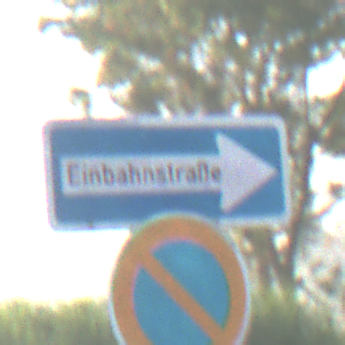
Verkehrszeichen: EinbahnstrasseRechtsweisend
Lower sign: EingeschraenktesHalteverbot
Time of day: SunriseSunset
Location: Outdoor (Suburban)
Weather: PartlyCloudy
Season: NotSpecified
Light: Natural